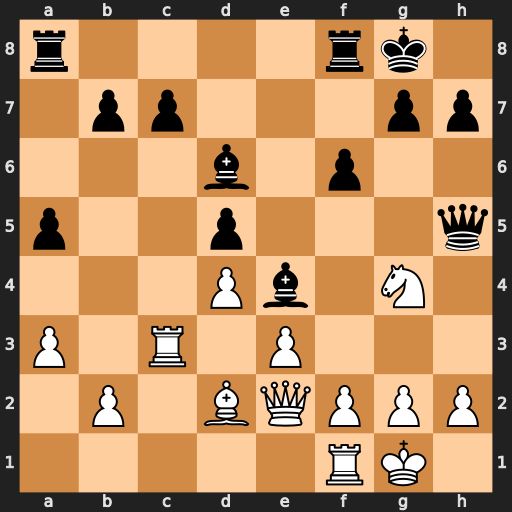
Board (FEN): r4rk1/1pp3pp/3b1p2/p2p3q/3Pb1N1/P1R1P3/1P1BQPPP/5RK1
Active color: w
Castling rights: -
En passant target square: -
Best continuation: Nxf6+ Rxf6 Qxh5